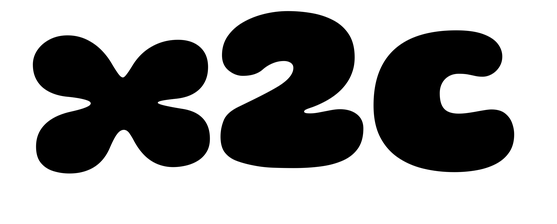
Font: Gluten_Black